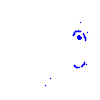
Particle: kaon